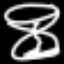
Label: hourglass